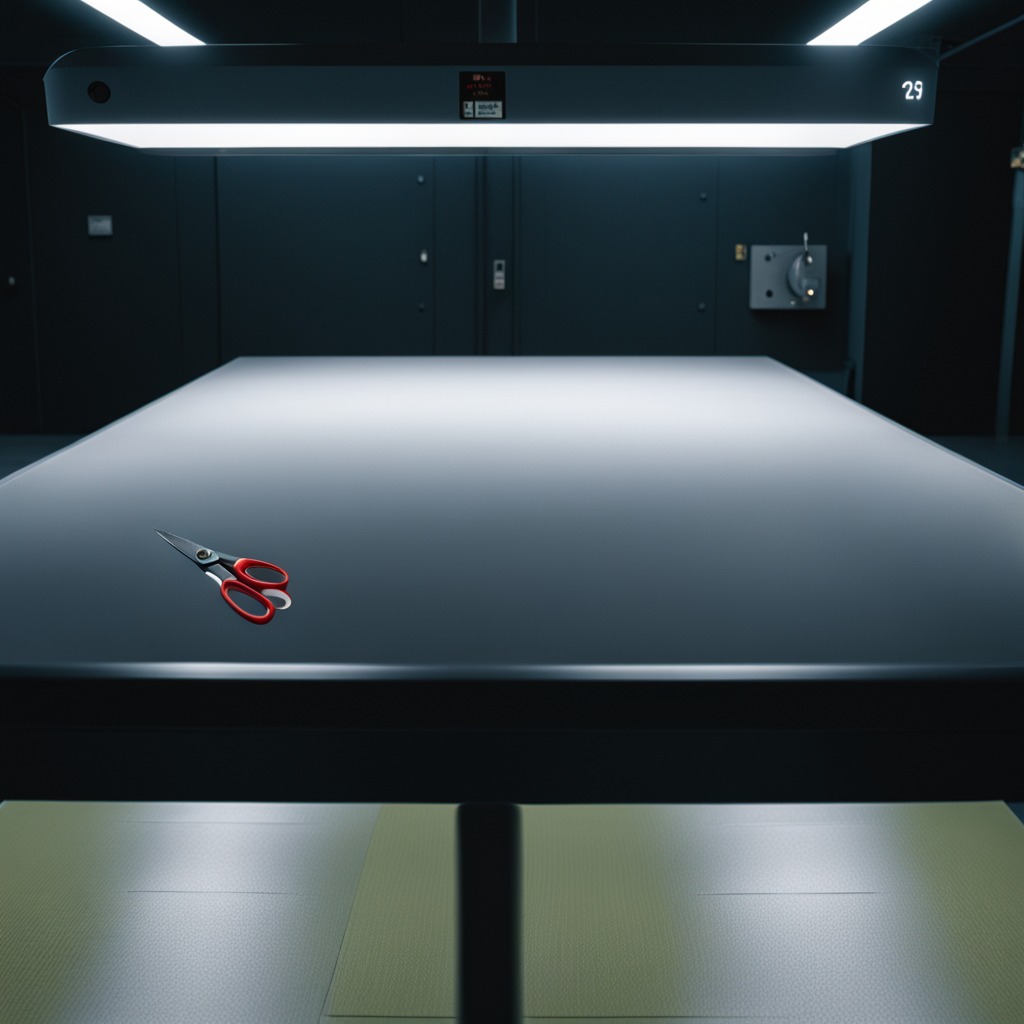
A scissor is lying on the table.